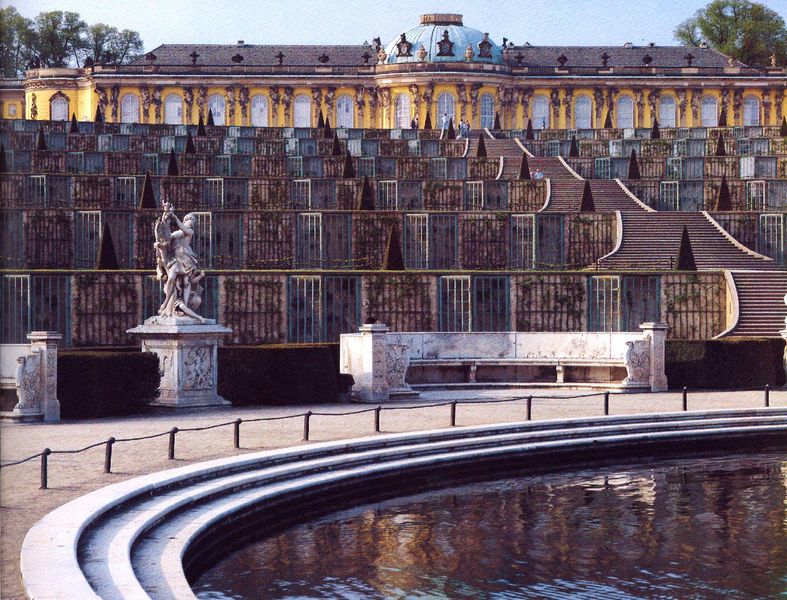
Titel: Schloss Sanssouci
Künstler: Georg Wenzeslaus von Knobelsdorff
Standort: Potsdam, Sanssouci (EU - D - BB)
Schlagwörter: gelb, fenster, schloss, rokoko, brunnen, bassin, garten, fassade, bank, kuppel, friedrich, treppe, lustschloss, gärten, terrassen, preußen, jagdschloss, gartenanlage, potsdam, tafelrunde, sanssouci, schloss schönbrunn, sansocissi, sanscossi